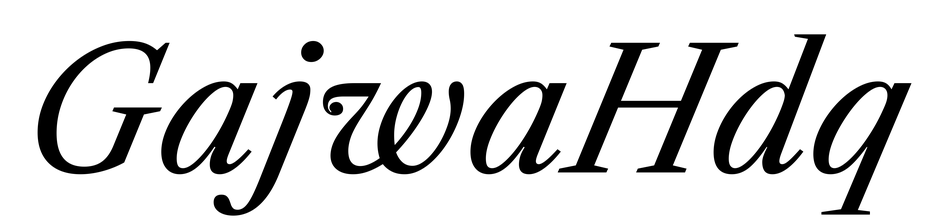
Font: LibreCaslonText-Italic_Italic